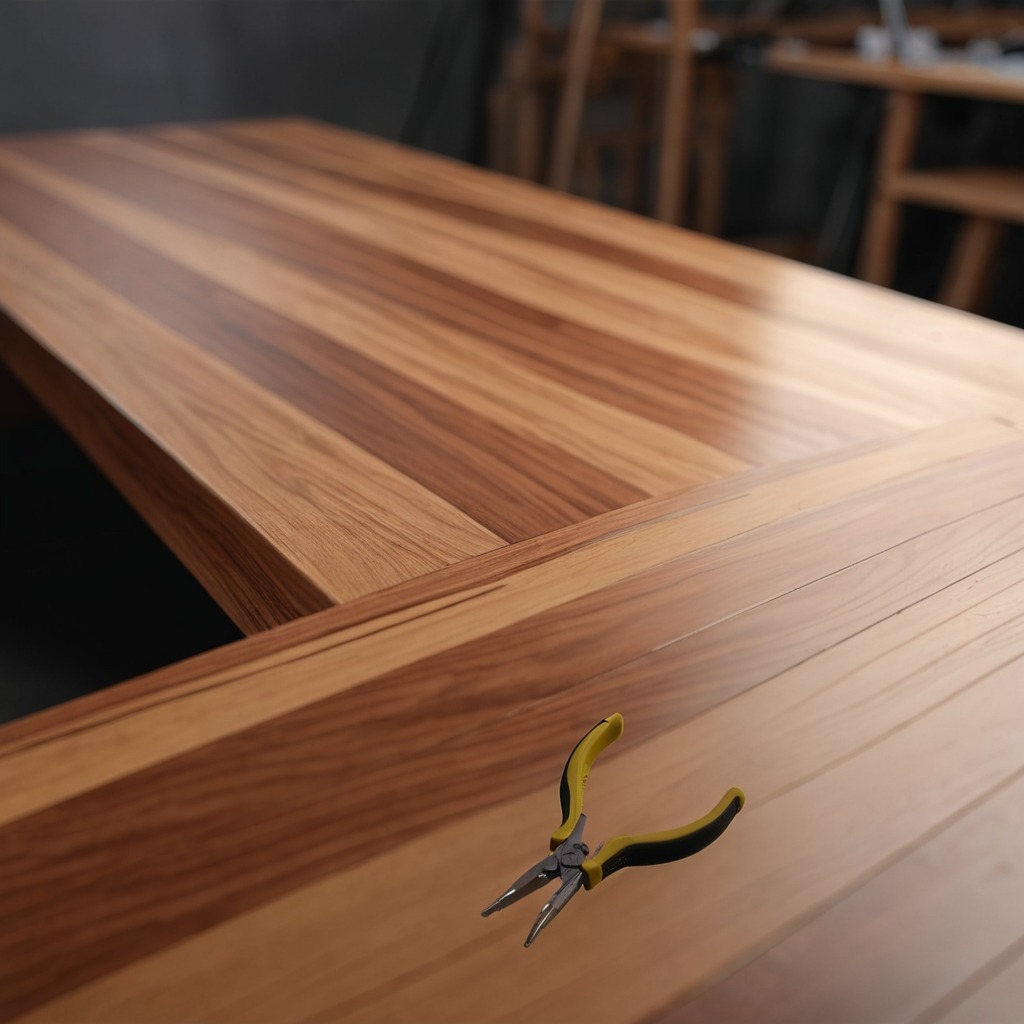
A plier is lying on the wooden table in the carpentry studio.